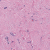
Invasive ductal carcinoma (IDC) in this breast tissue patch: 1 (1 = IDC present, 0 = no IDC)